Question: I am new to Eclipse and Android development so it is quite possible I am missing something that is obvious to others. I have a basic Android project and in the graphical layout editor for Activity_Main.xml I find that I am not able to access the property dialogs for most of the TextView properties. I have included a screen capture. I expected a dialog box listing possible color choices for the text or at least an area where I could type in a hex code. I am using Eclipse - Kepler Service Release 1. Thank you.

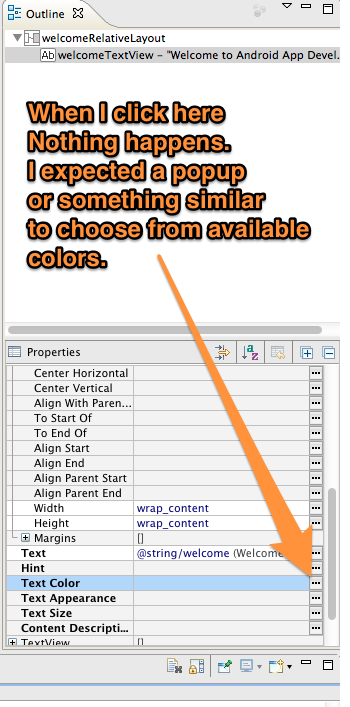
Answer: You have to choose a colour from a resource.
To do that, open up your 'Strings.xml' file, and add a colour to it. Example:
'''
<?xml version="1.0" encoding="utf-8"?>
<resources>
<string name="app_name">example</string>
<color name="PURPLE">#800080</color>
</resources>
'''
Then in your 'activity_main.xml', add this property to your TextView (reference the resource):
'''
android:textColor="@color/PURPLE"
'''
and/or (for other widgets, such as buttons)
'''
android:background="@color/PURPLE"
'''
---
However, if you wanted the way you were doing it, you still can. After you created your color called 'PURPLE', you can click on the ellipsis ('...') for 'Text Color', and then click the 'Color' heading, and then select the color ('PURPLE' will be there, along with all of the other colors you create).

---
Sources:
<URL>
<URL>
<URL>
<URL>
<URL>